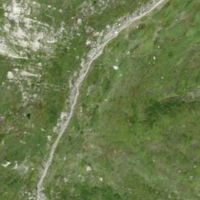
EUNIS habitat code: 26
Species observed at this site:
Oreojuncus trifidus